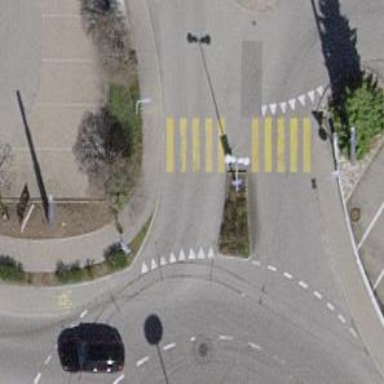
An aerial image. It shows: Marked crossing on footway with clear markings.